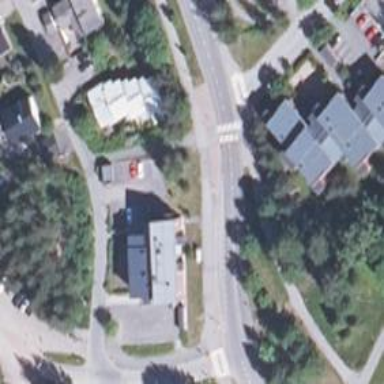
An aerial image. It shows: Convenience shop.